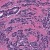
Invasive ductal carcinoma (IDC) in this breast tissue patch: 1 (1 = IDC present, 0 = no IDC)